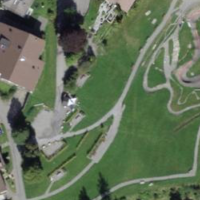
EUNIS habitat code: 54
Species observed at this site:
Pica pica
Cerastium tomentosum